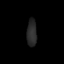
Tissue: prostate
Cell type: T cells
Senescence score: 0.7696
Nuclear area (px): 267
Mean DAPI intensity: 40.865